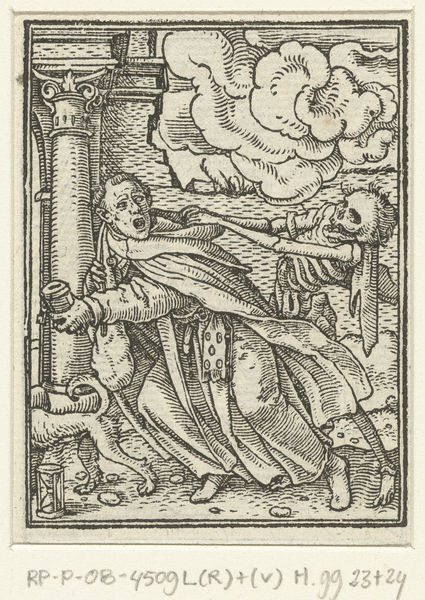
Titel: Monnik en de Dood
Künstler: Hans (II) Holbein
Standort: Amsterdam
Institution: Rijksmuseum
Schlagwörter: mann, wolken, säule, zeichnung, hund, architektur, tod, tot, grafik, angst, flucht, stich, skelett, schreck, sanduhr